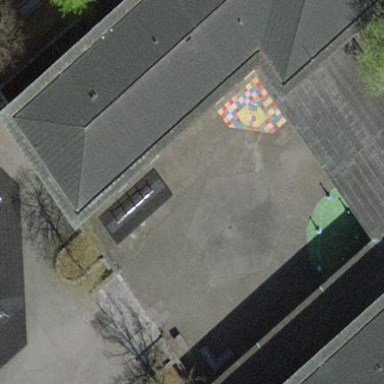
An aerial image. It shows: School building.